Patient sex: M
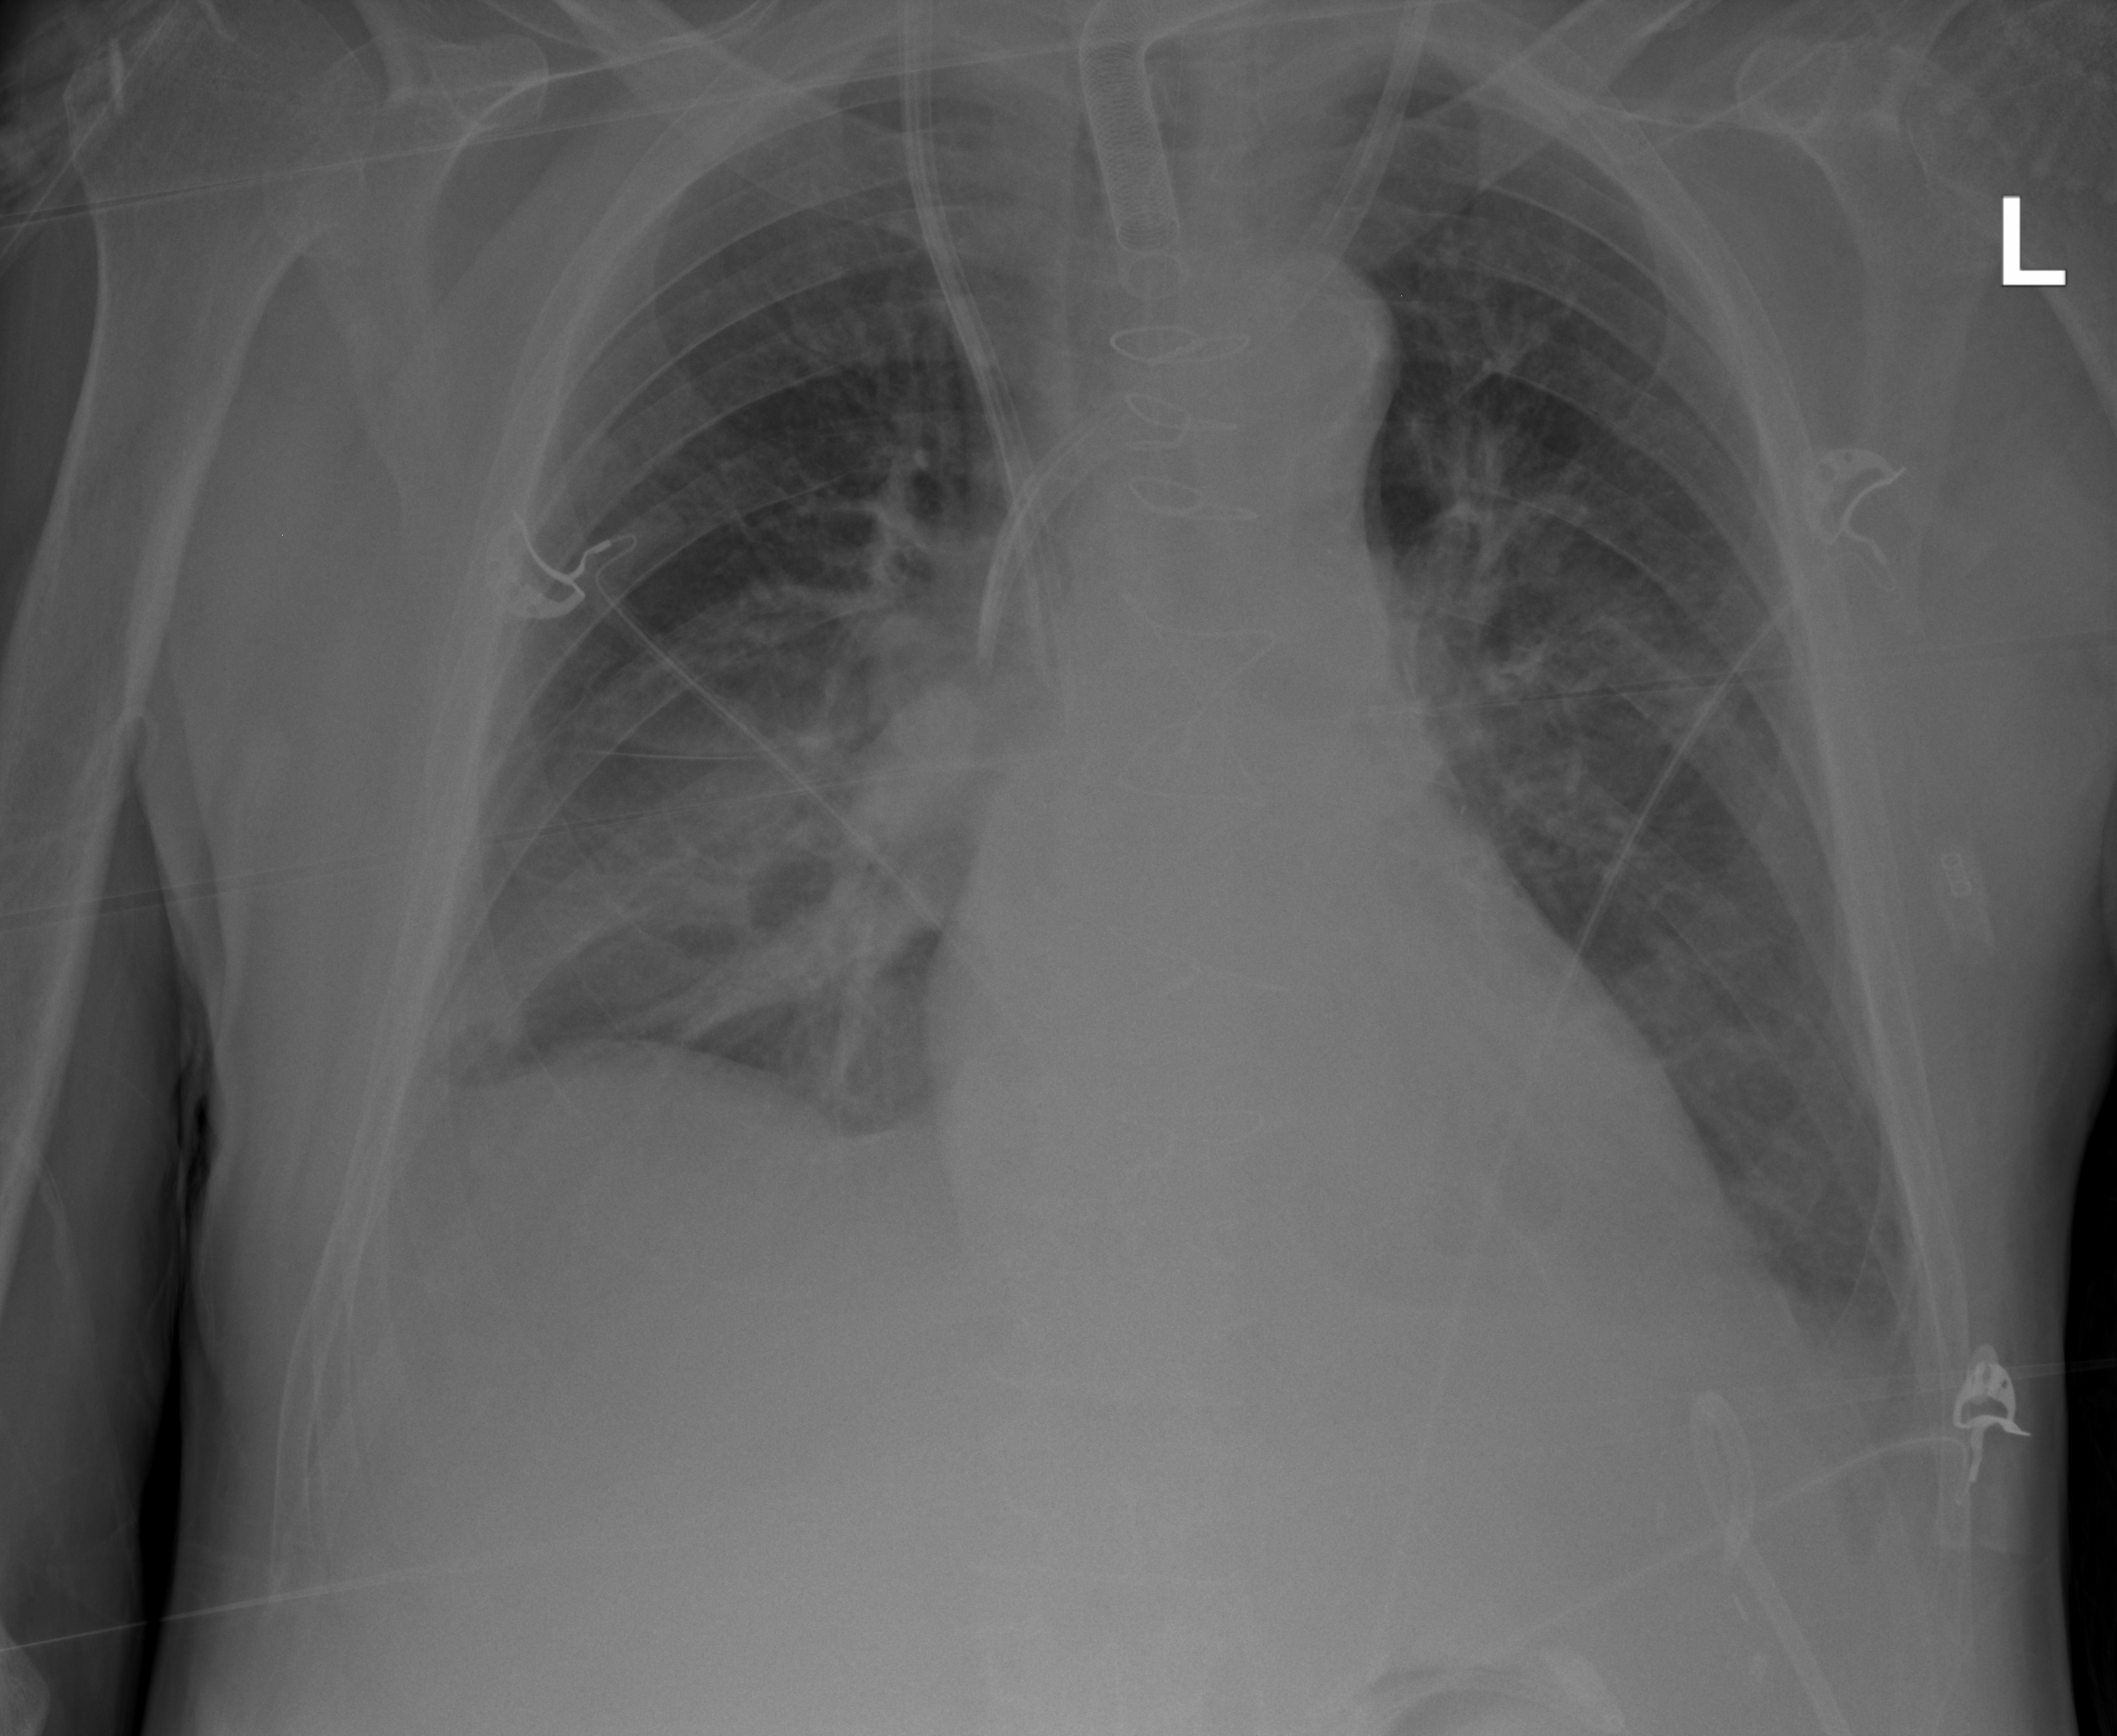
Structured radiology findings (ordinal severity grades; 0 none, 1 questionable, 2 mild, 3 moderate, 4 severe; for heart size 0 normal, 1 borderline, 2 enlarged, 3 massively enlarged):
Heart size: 1
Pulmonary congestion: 2
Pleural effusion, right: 2
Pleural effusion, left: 2
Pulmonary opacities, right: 1
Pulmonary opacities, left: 0
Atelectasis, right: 3
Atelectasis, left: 2